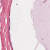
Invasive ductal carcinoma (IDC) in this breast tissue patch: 0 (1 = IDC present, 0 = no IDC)